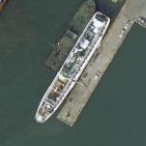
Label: civil